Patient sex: M
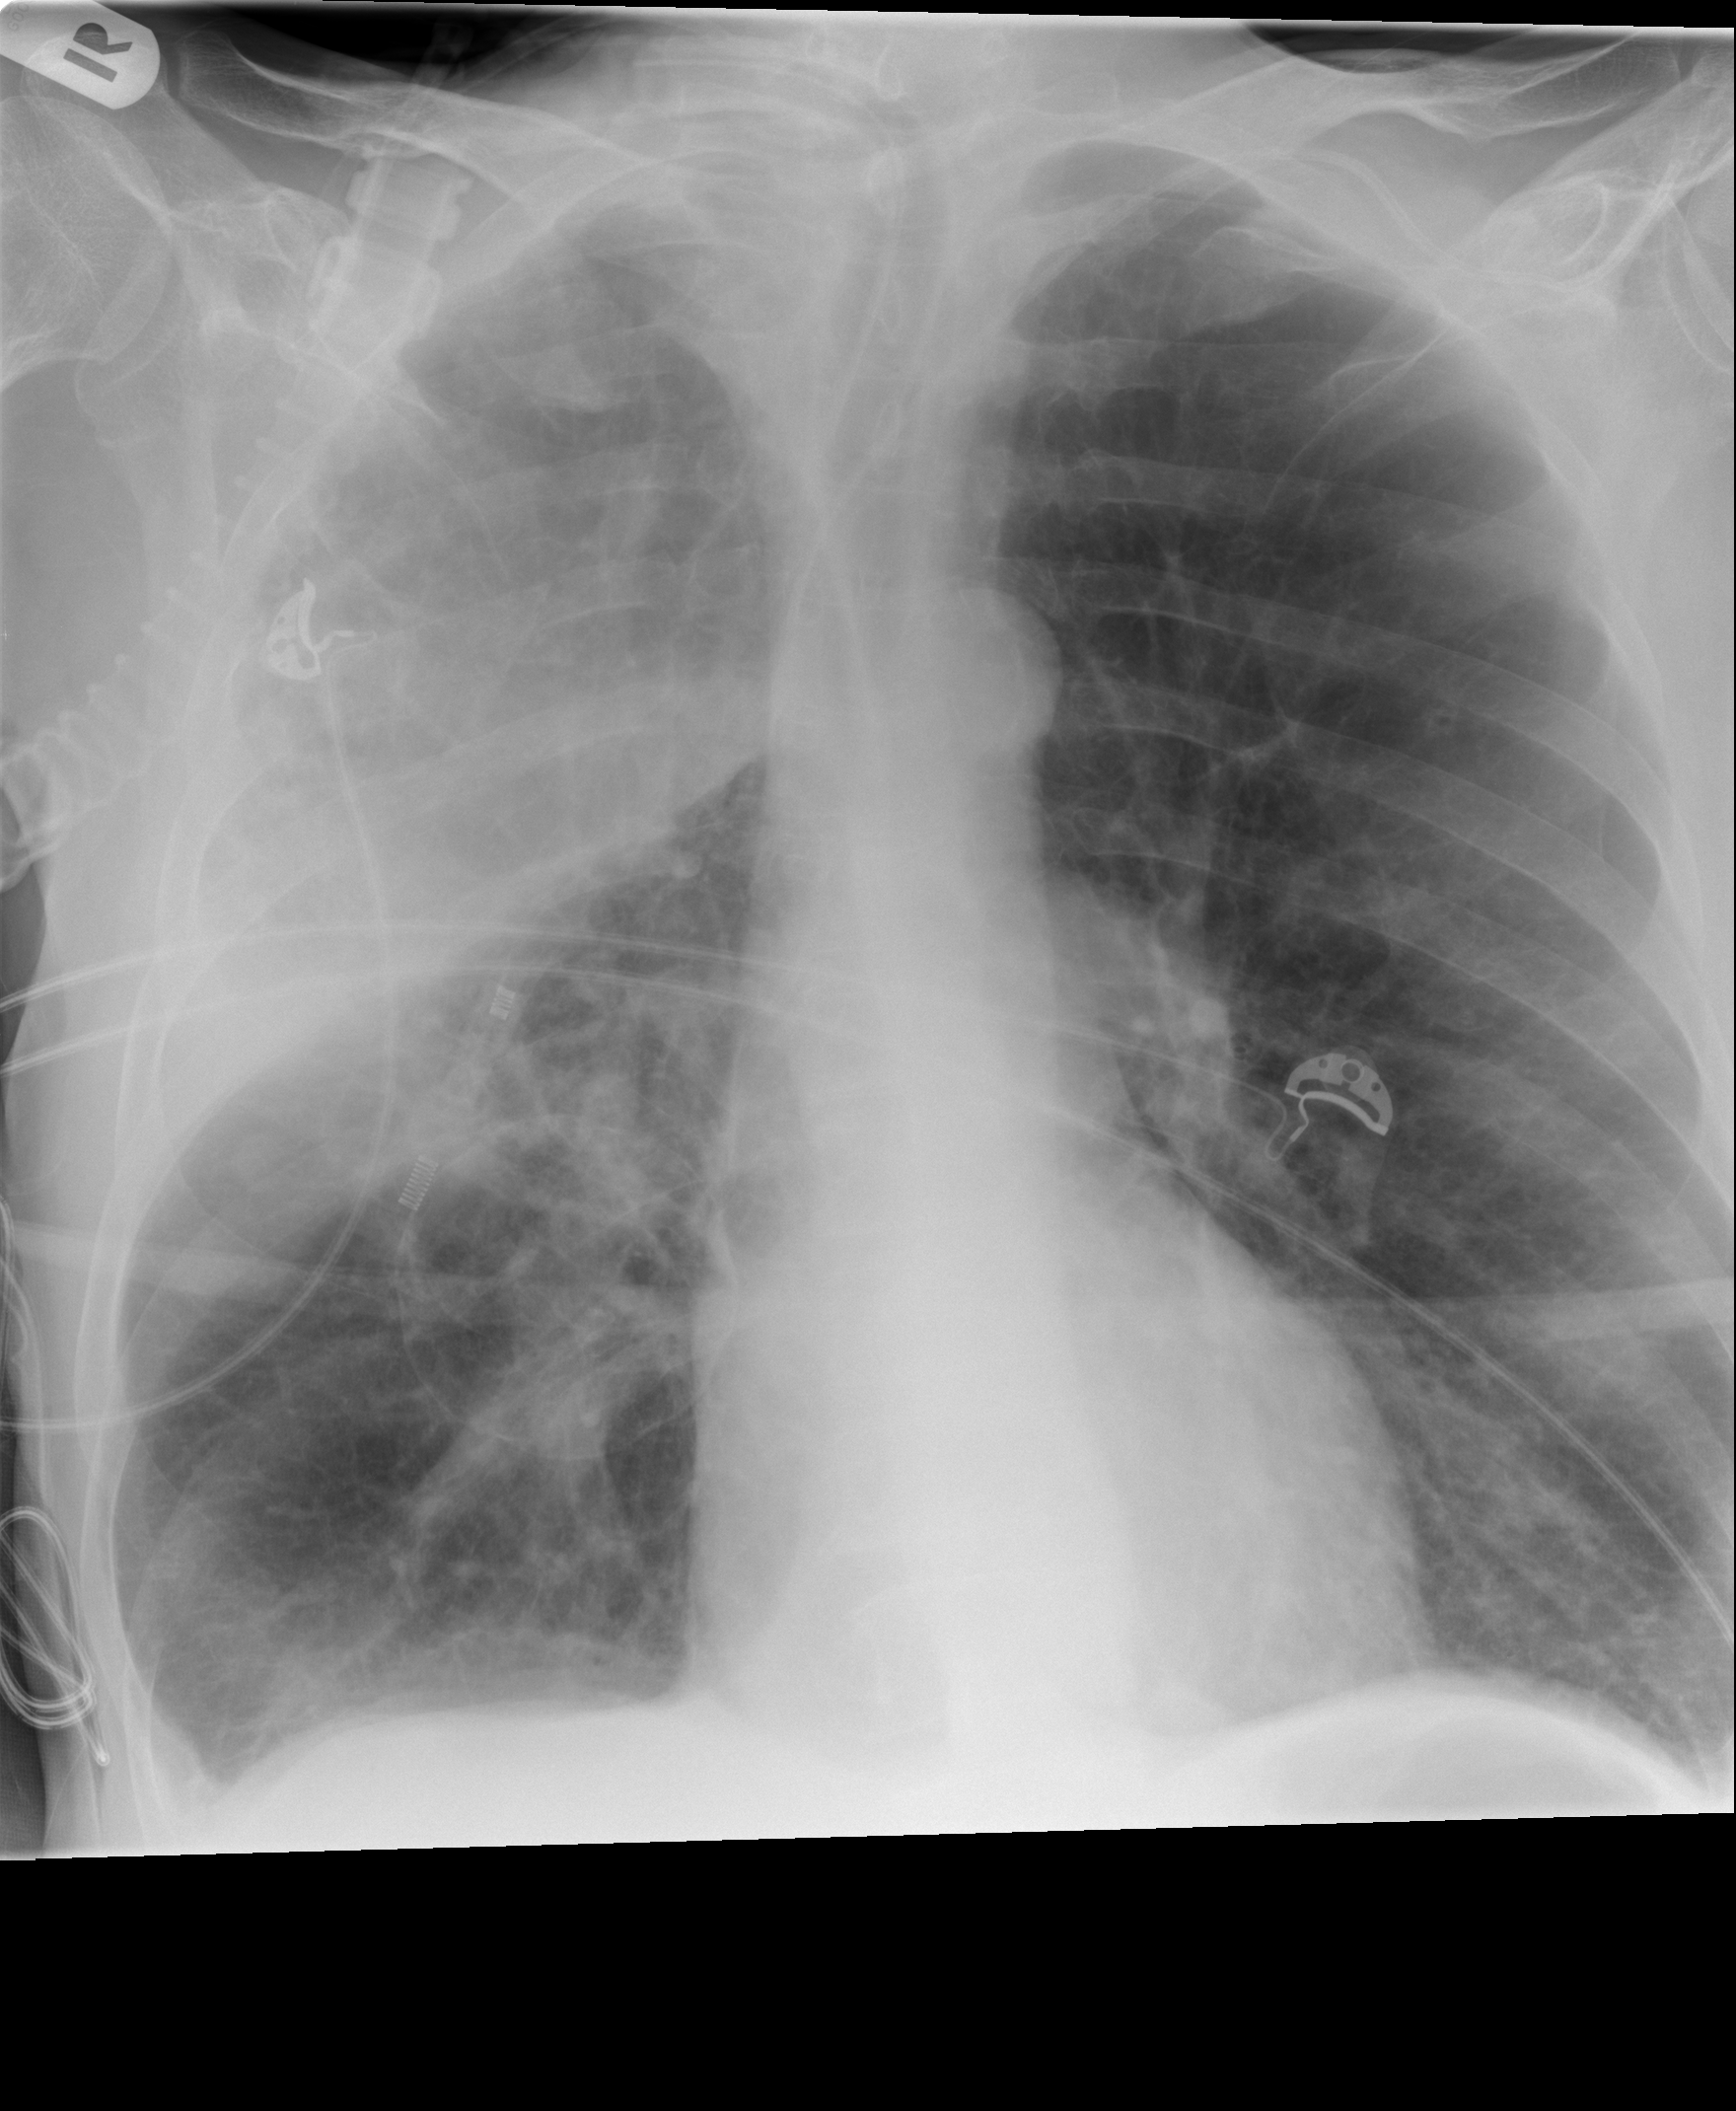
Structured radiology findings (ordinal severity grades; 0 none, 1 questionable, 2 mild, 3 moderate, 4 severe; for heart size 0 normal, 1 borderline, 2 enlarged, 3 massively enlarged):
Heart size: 0
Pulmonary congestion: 0
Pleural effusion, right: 1
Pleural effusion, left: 0
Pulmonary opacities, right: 3
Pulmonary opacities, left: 0
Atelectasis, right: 3
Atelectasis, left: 0